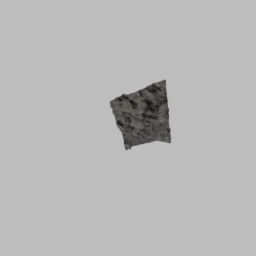
Label: nature